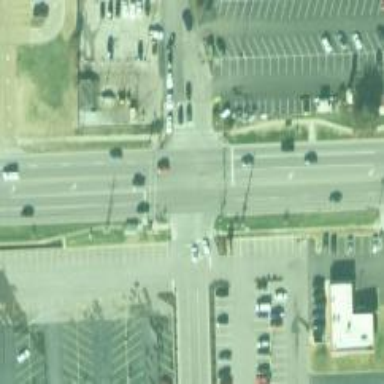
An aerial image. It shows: Footway with zebra crossing.